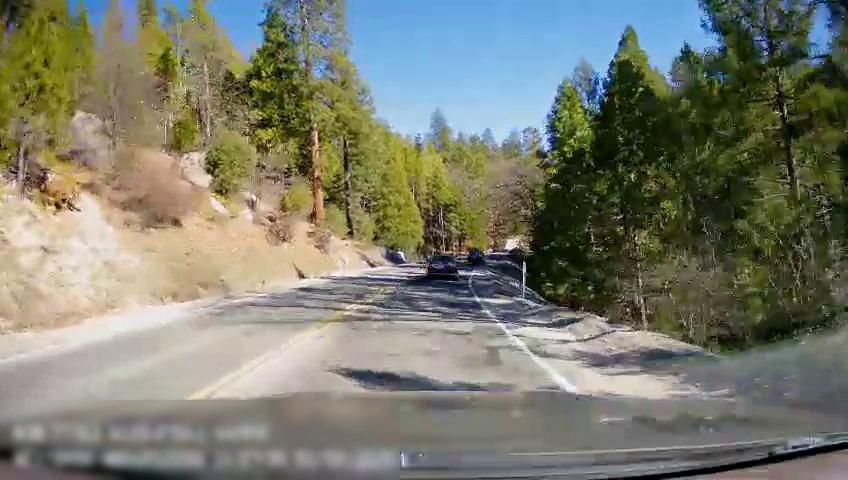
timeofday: Day
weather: Sunny
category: Drivable Space
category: Vehicles | Car
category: Vehicles | Car
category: Lanes | Opposite Lane
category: Lanes | Opposite Lane
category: Lanes | Current Lane
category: Lanes | Current Lane